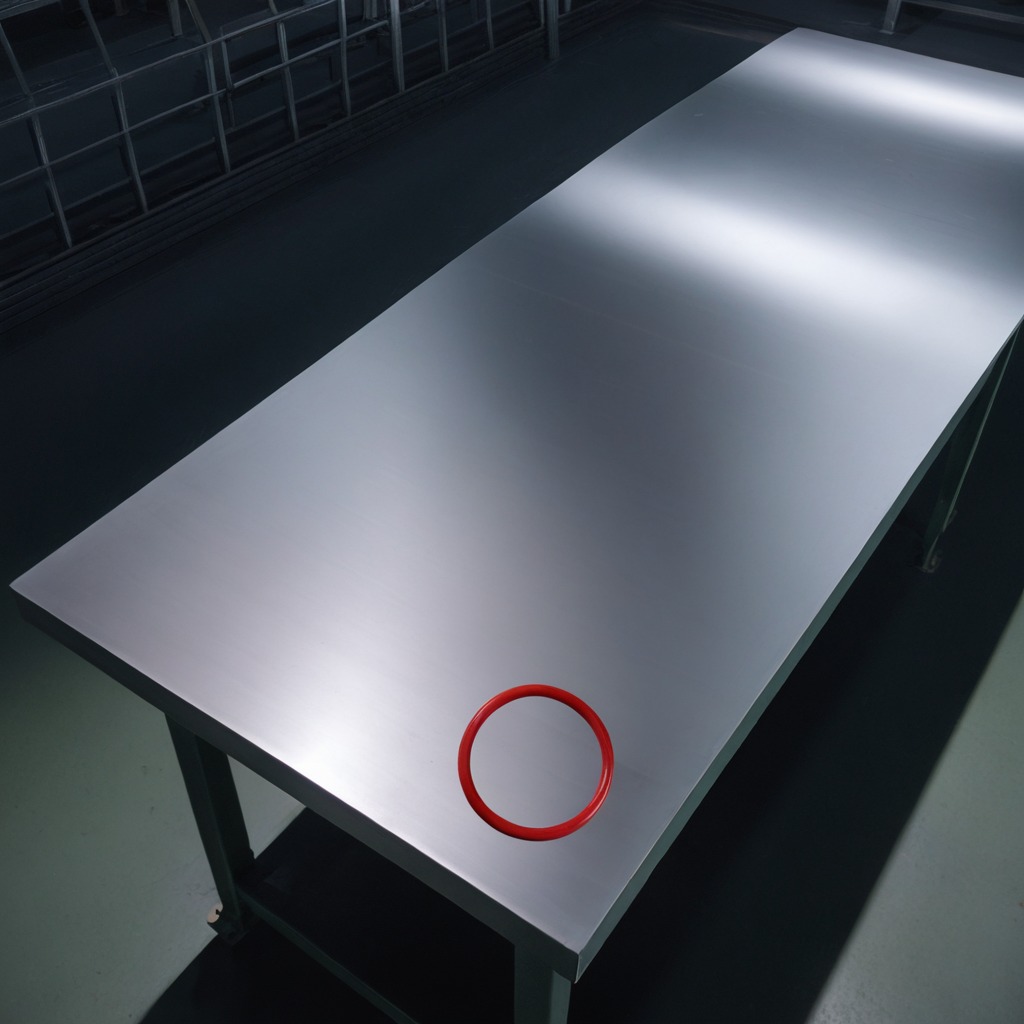
A rubber O-ring is lying on a clean empty table in a basement in the evening soft directional lighting on the tabletop realistic grain studio-quality clarity centered framing